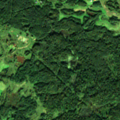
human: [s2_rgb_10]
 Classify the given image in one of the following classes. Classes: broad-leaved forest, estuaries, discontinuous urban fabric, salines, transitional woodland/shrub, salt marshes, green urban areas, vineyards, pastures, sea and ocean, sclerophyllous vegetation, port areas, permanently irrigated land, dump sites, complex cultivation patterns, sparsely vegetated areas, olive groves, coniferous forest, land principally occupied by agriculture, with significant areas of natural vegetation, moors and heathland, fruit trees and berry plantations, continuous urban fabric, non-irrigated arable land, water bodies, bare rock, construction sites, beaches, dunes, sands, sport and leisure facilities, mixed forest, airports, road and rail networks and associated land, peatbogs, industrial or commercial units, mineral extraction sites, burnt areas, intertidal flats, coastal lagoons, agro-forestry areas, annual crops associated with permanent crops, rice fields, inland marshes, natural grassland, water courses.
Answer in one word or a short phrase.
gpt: land principally occupied by agriculture, with significant areas of natural vegetation, broad-leaved forest